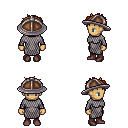
a pixel art fantasy rpg character, female body template, human, tanned skin, chain mail, red pants, blonde bedhead hairstyle, chain helm, maroon shoes, four views (front, back, left, right), 2x2 character sprite sheet, small pixel art, hard edges, no anti-aliasing